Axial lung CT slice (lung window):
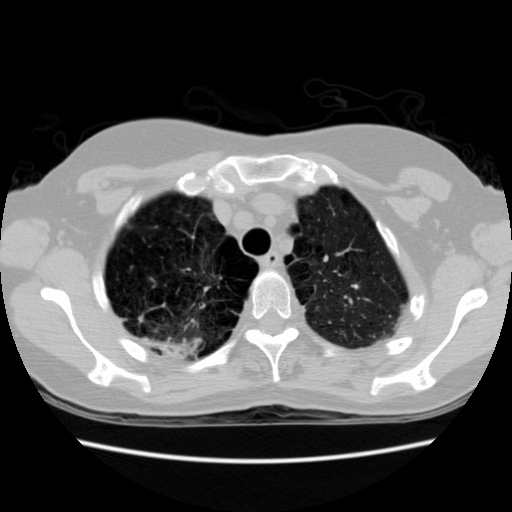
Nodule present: no